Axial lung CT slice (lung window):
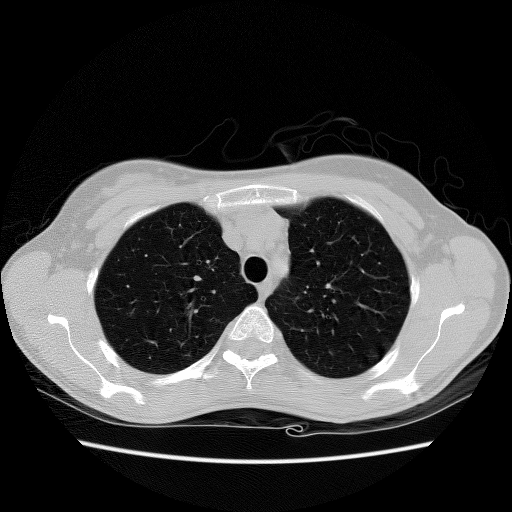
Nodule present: no